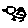
Label: bird